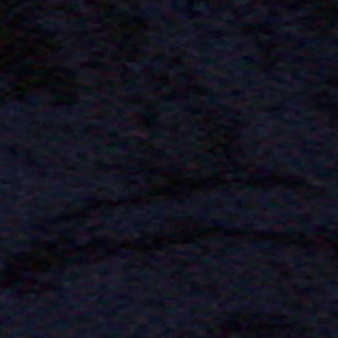
Label: other